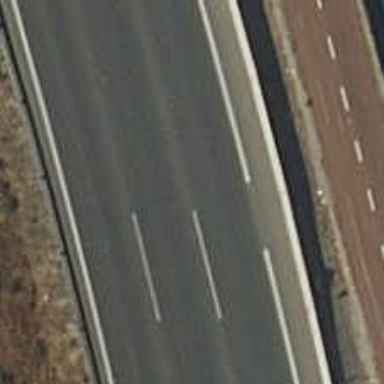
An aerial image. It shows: Motorway.